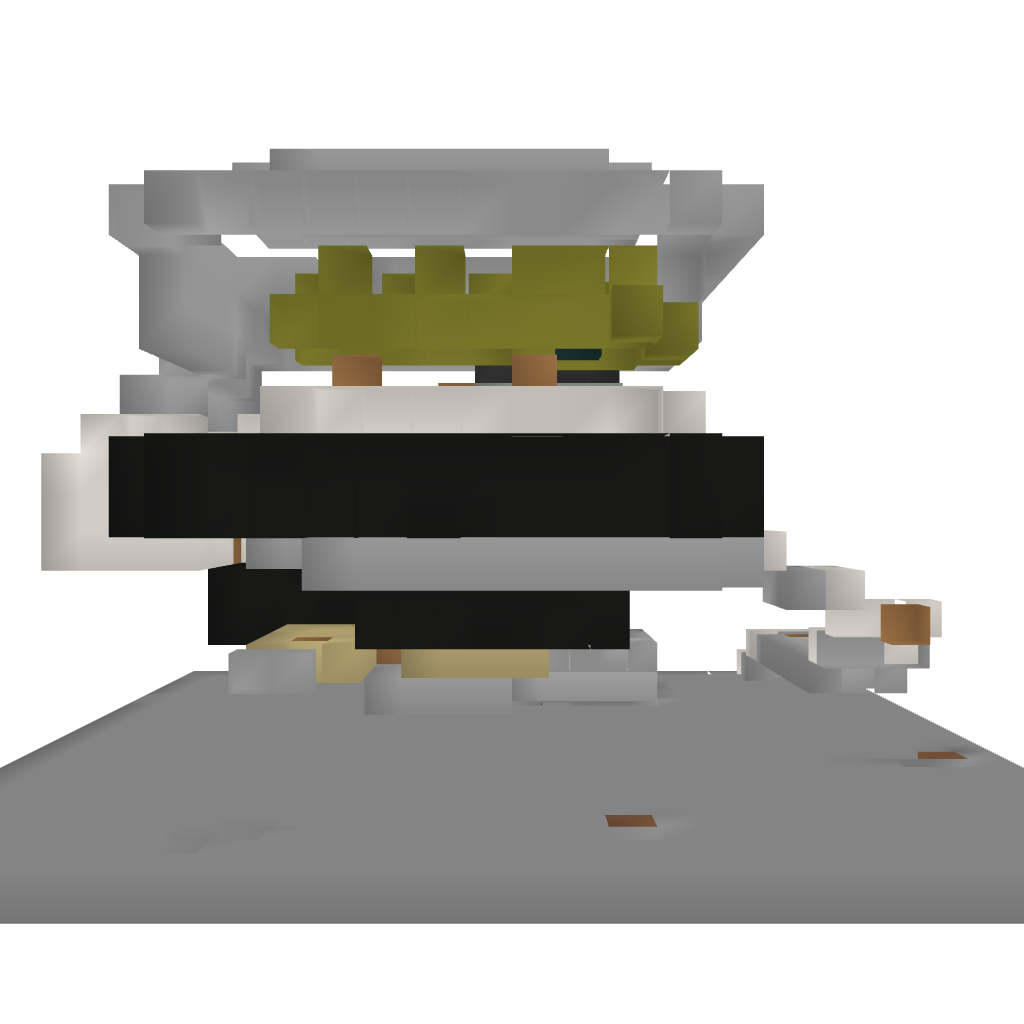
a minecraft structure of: Ambages